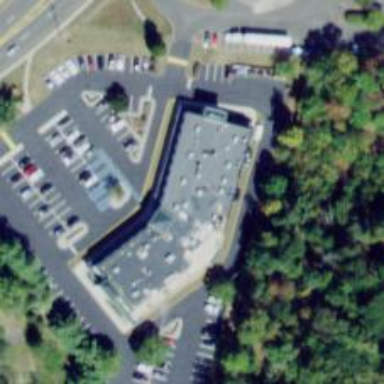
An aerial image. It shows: Clinic.